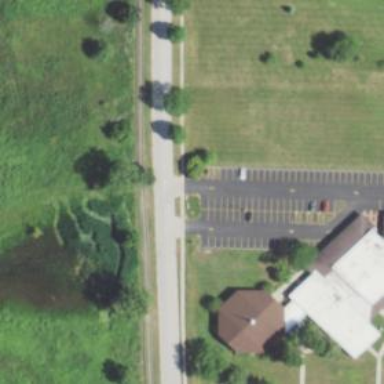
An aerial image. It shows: Residential road with sidewalk on the left.